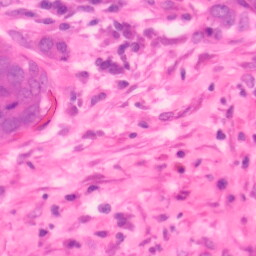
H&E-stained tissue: Colon